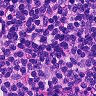
Metastatic tissue present: no